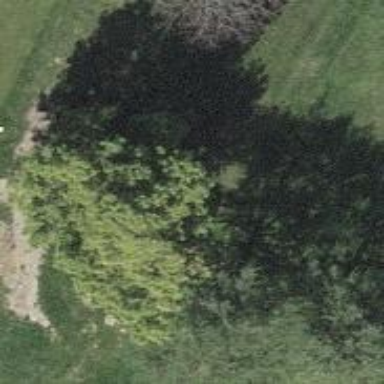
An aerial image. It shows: Single tag "natural: tree."